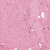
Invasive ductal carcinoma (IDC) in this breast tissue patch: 0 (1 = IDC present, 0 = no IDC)